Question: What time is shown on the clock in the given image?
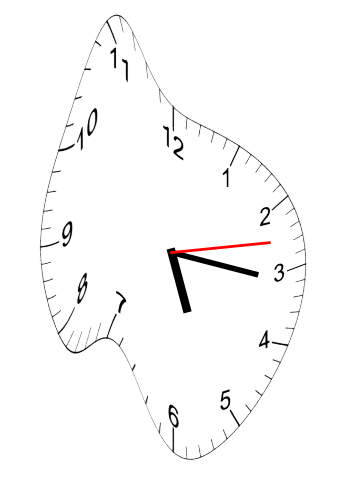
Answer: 05:16:13